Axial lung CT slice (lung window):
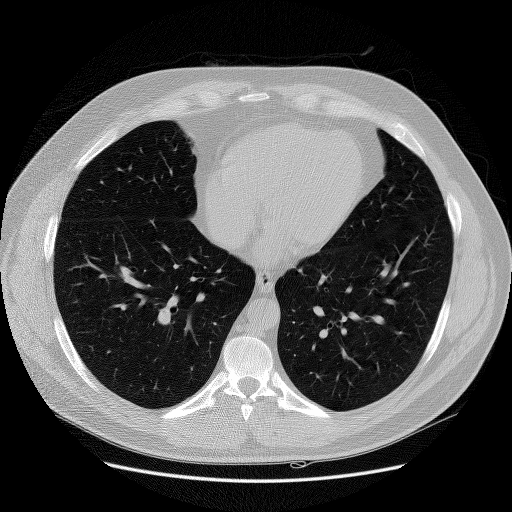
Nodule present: no